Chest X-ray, PA view. Patient: 82 years old, sex F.
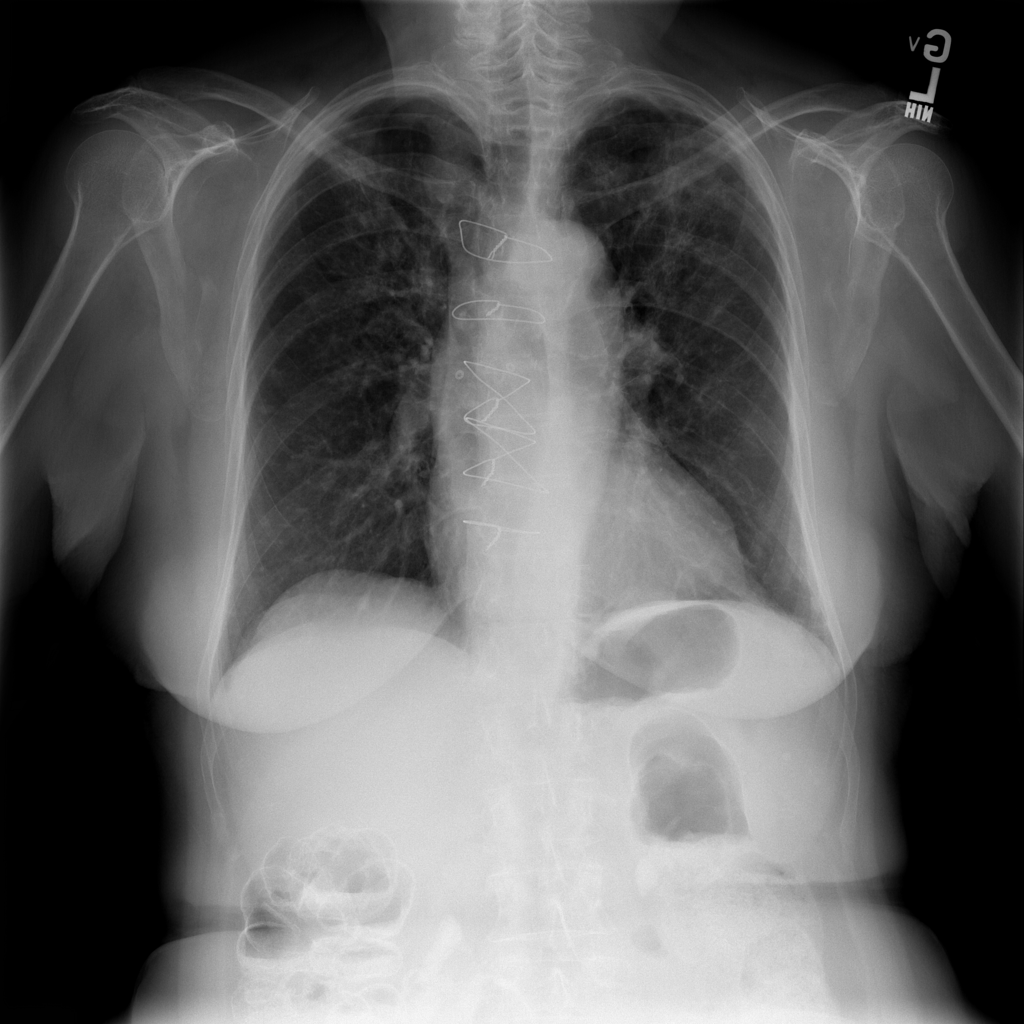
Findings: Fibrosis